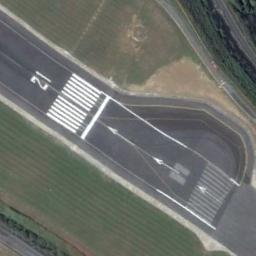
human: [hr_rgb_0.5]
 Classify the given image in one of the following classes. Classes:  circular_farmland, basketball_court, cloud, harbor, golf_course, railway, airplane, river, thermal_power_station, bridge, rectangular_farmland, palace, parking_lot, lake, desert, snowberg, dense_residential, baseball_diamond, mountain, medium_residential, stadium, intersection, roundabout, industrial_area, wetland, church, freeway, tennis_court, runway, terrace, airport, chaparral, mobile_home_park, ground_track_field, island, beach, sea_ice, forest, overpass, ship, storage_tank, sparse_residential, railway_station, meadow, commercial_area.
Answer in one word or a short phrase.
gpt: runway